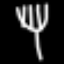
Label: fork